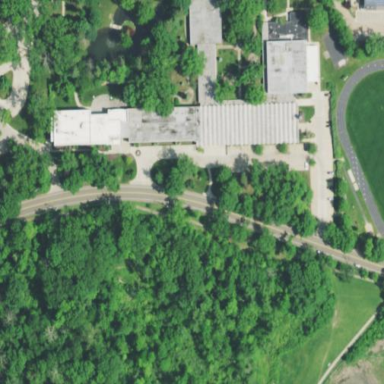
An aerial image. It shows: School.